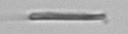
Label: fiber